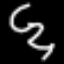
Label: squiggle